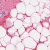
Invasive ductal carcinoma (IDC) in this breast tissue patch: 0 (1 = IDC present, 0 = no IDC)